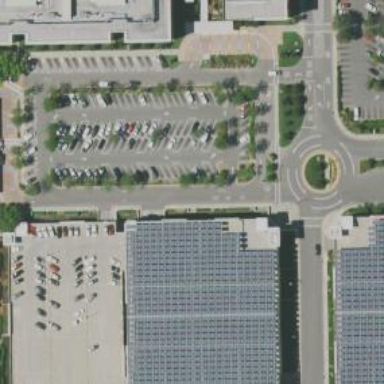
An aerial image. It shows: Multi-storey parking area with asphalt surface.